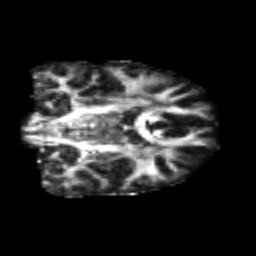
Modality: FA
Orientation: coronal
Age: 25
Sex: female
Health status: healthy
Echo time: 0.074 s